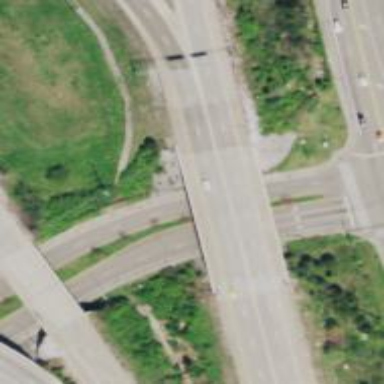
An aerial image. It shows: Bridge over motorway.